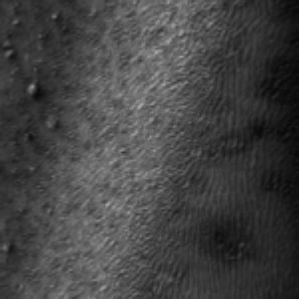
Label: frost